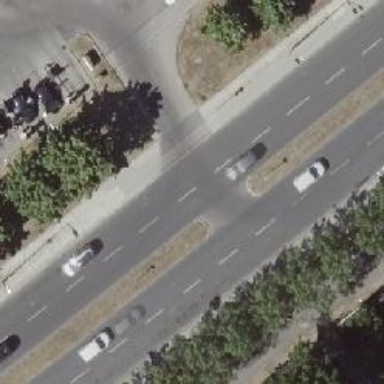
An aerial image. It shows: Secondary road with asphalt surface and cycle track on the right side.